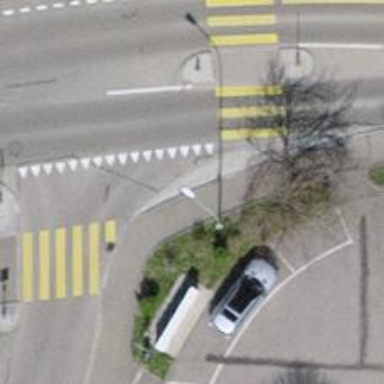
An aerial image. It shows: Sidewalk along the footway.